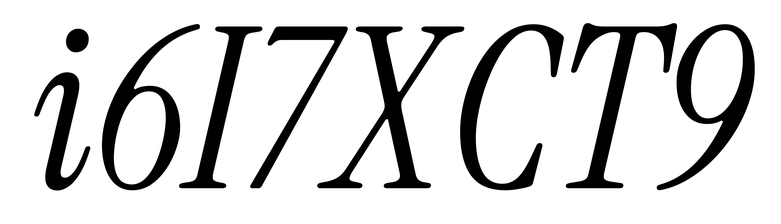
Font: InstrumentSerif-Italic